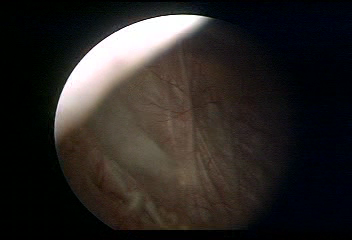
Modality: WLC
Class: Normal mucosa
Bladder cancer association: No